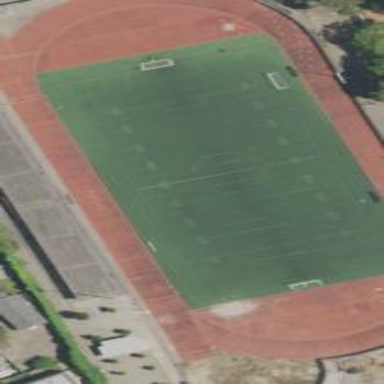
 providing leisure land for sports activities."